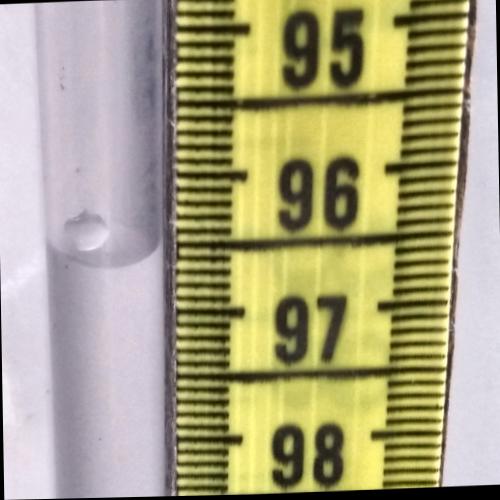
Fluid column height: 96.6 cm